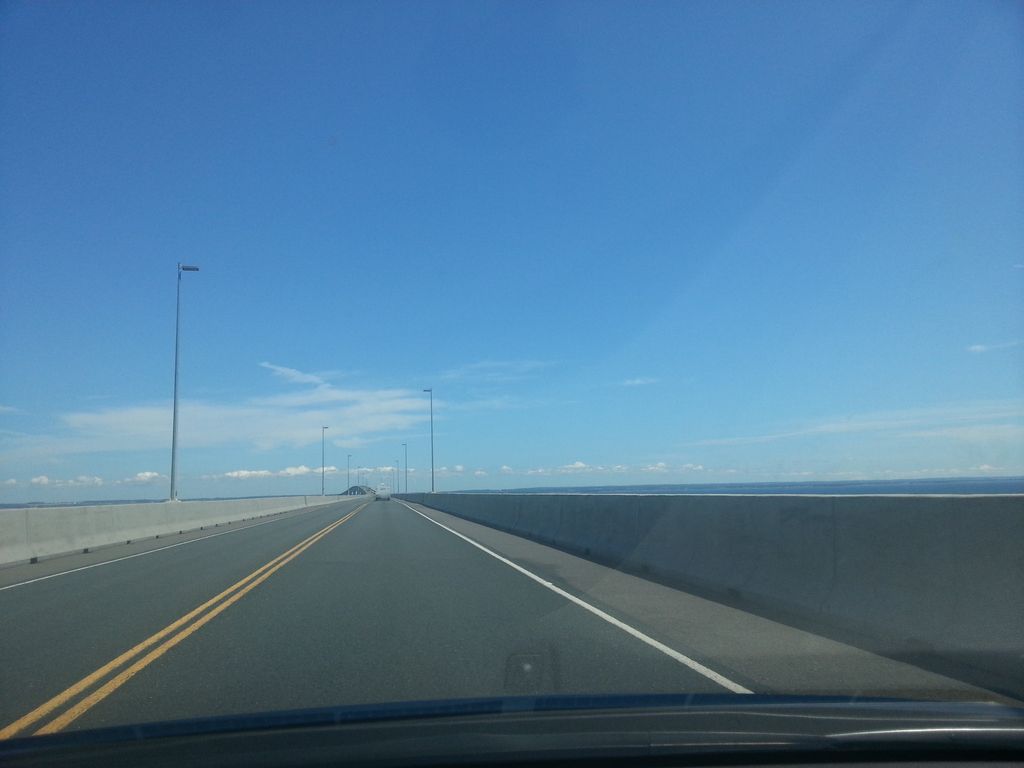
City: charlottetown